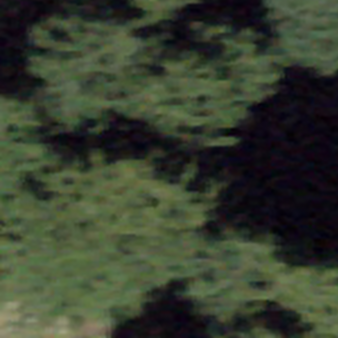
Label: other